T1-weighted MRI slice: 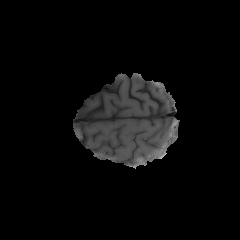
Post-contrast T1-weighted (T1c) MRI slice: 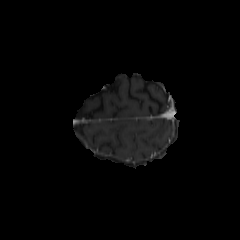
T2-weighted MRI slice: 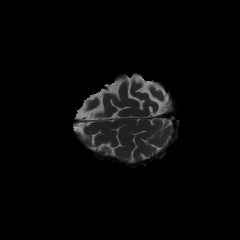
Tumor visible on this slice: no